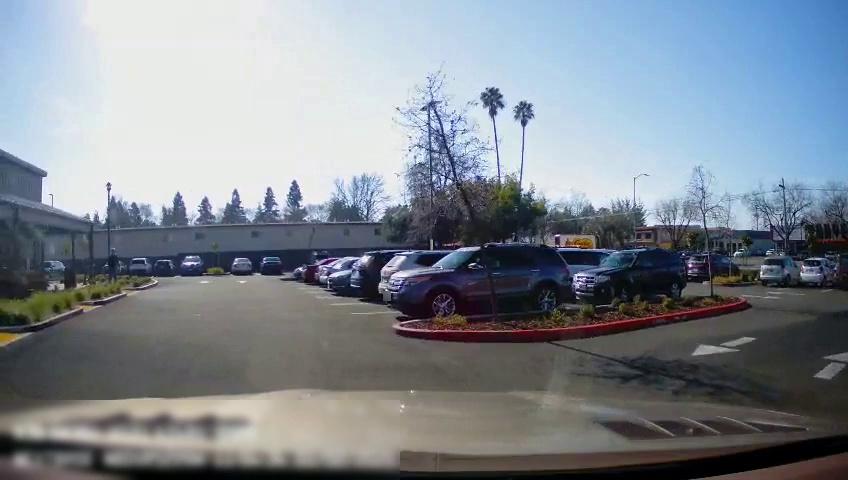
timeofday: Day
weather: Sunny
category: Drivable Space
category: Vehicles | Car
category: Vehicles | Car
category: Vehicles | SUV
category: Vehicles | SUV
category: Vehicles | SUV
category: Vehicles | SUV
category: Vehicles | SUV
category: Vehicles | SUV
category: Vehicles | Car
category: Vehicles | Car
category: Vehicles | Car
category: Vehicles | Car
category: Vehicles | Car
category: Vehicles | SUV
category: Vehicles | Car
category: Vehicles | Car
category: Vehicles | SUV
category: Vehicles | Car
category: Vehicles | SUV
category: Vehicles | SUV
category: Pedestrians